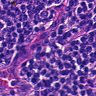
Metastatic tissue present: no